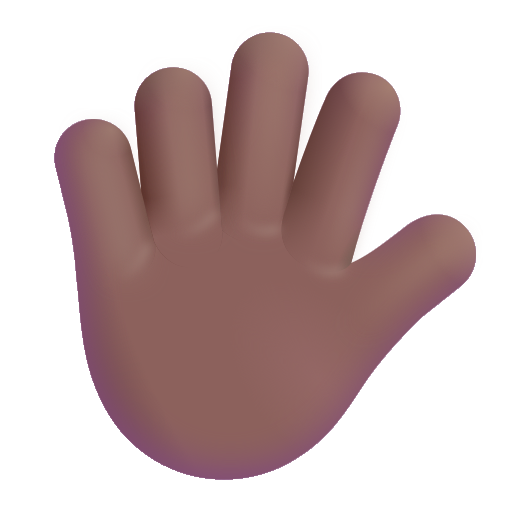
hand with fingers splayed color  dark